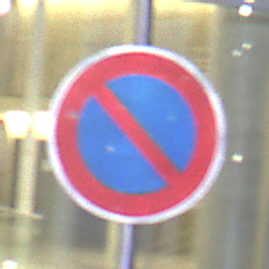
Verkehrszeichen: EingeschraenktesHalteverbot
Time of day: Night
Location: Outdoor (Urban)
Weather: PartlyCloudy
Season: NotSpecified
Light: Artificial